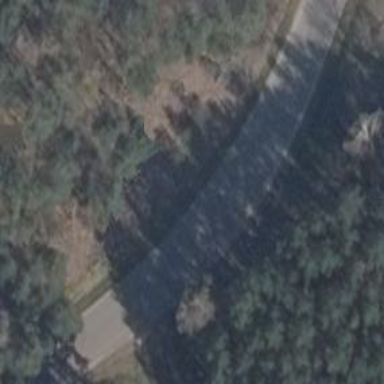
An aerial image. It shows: Unclassified road with asphalt surface.